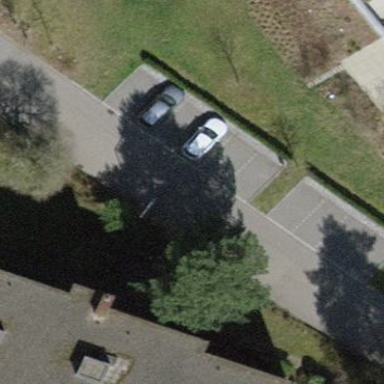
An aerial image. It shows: Parking area with surface.